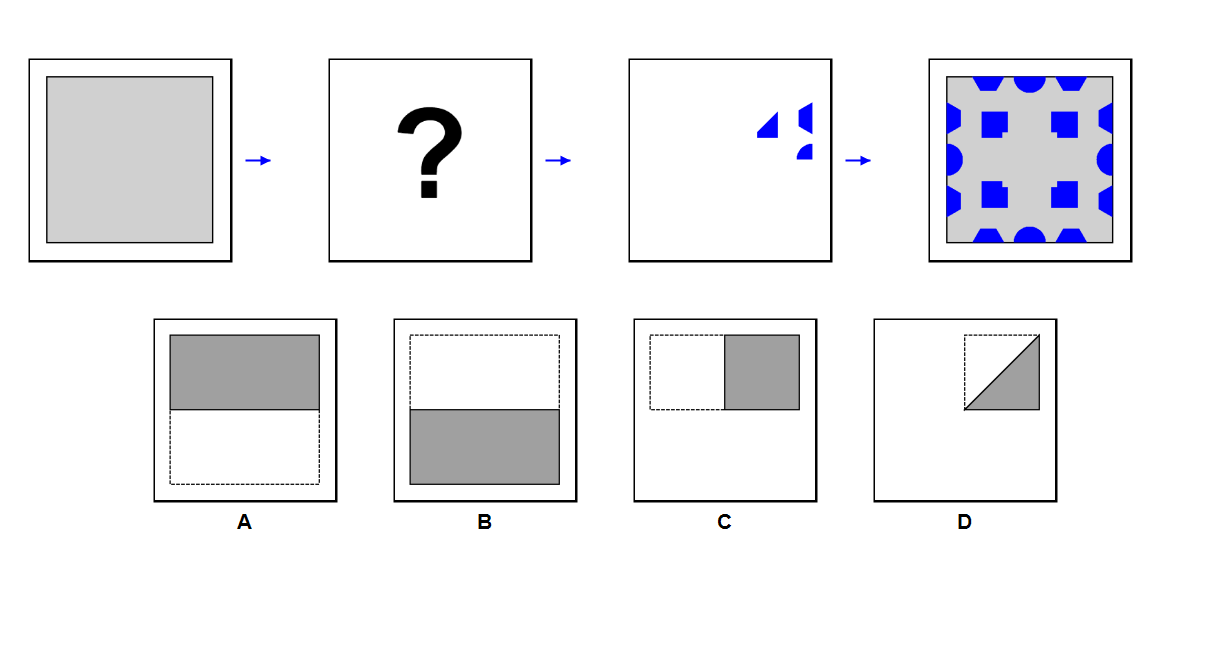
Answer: B